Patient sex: M
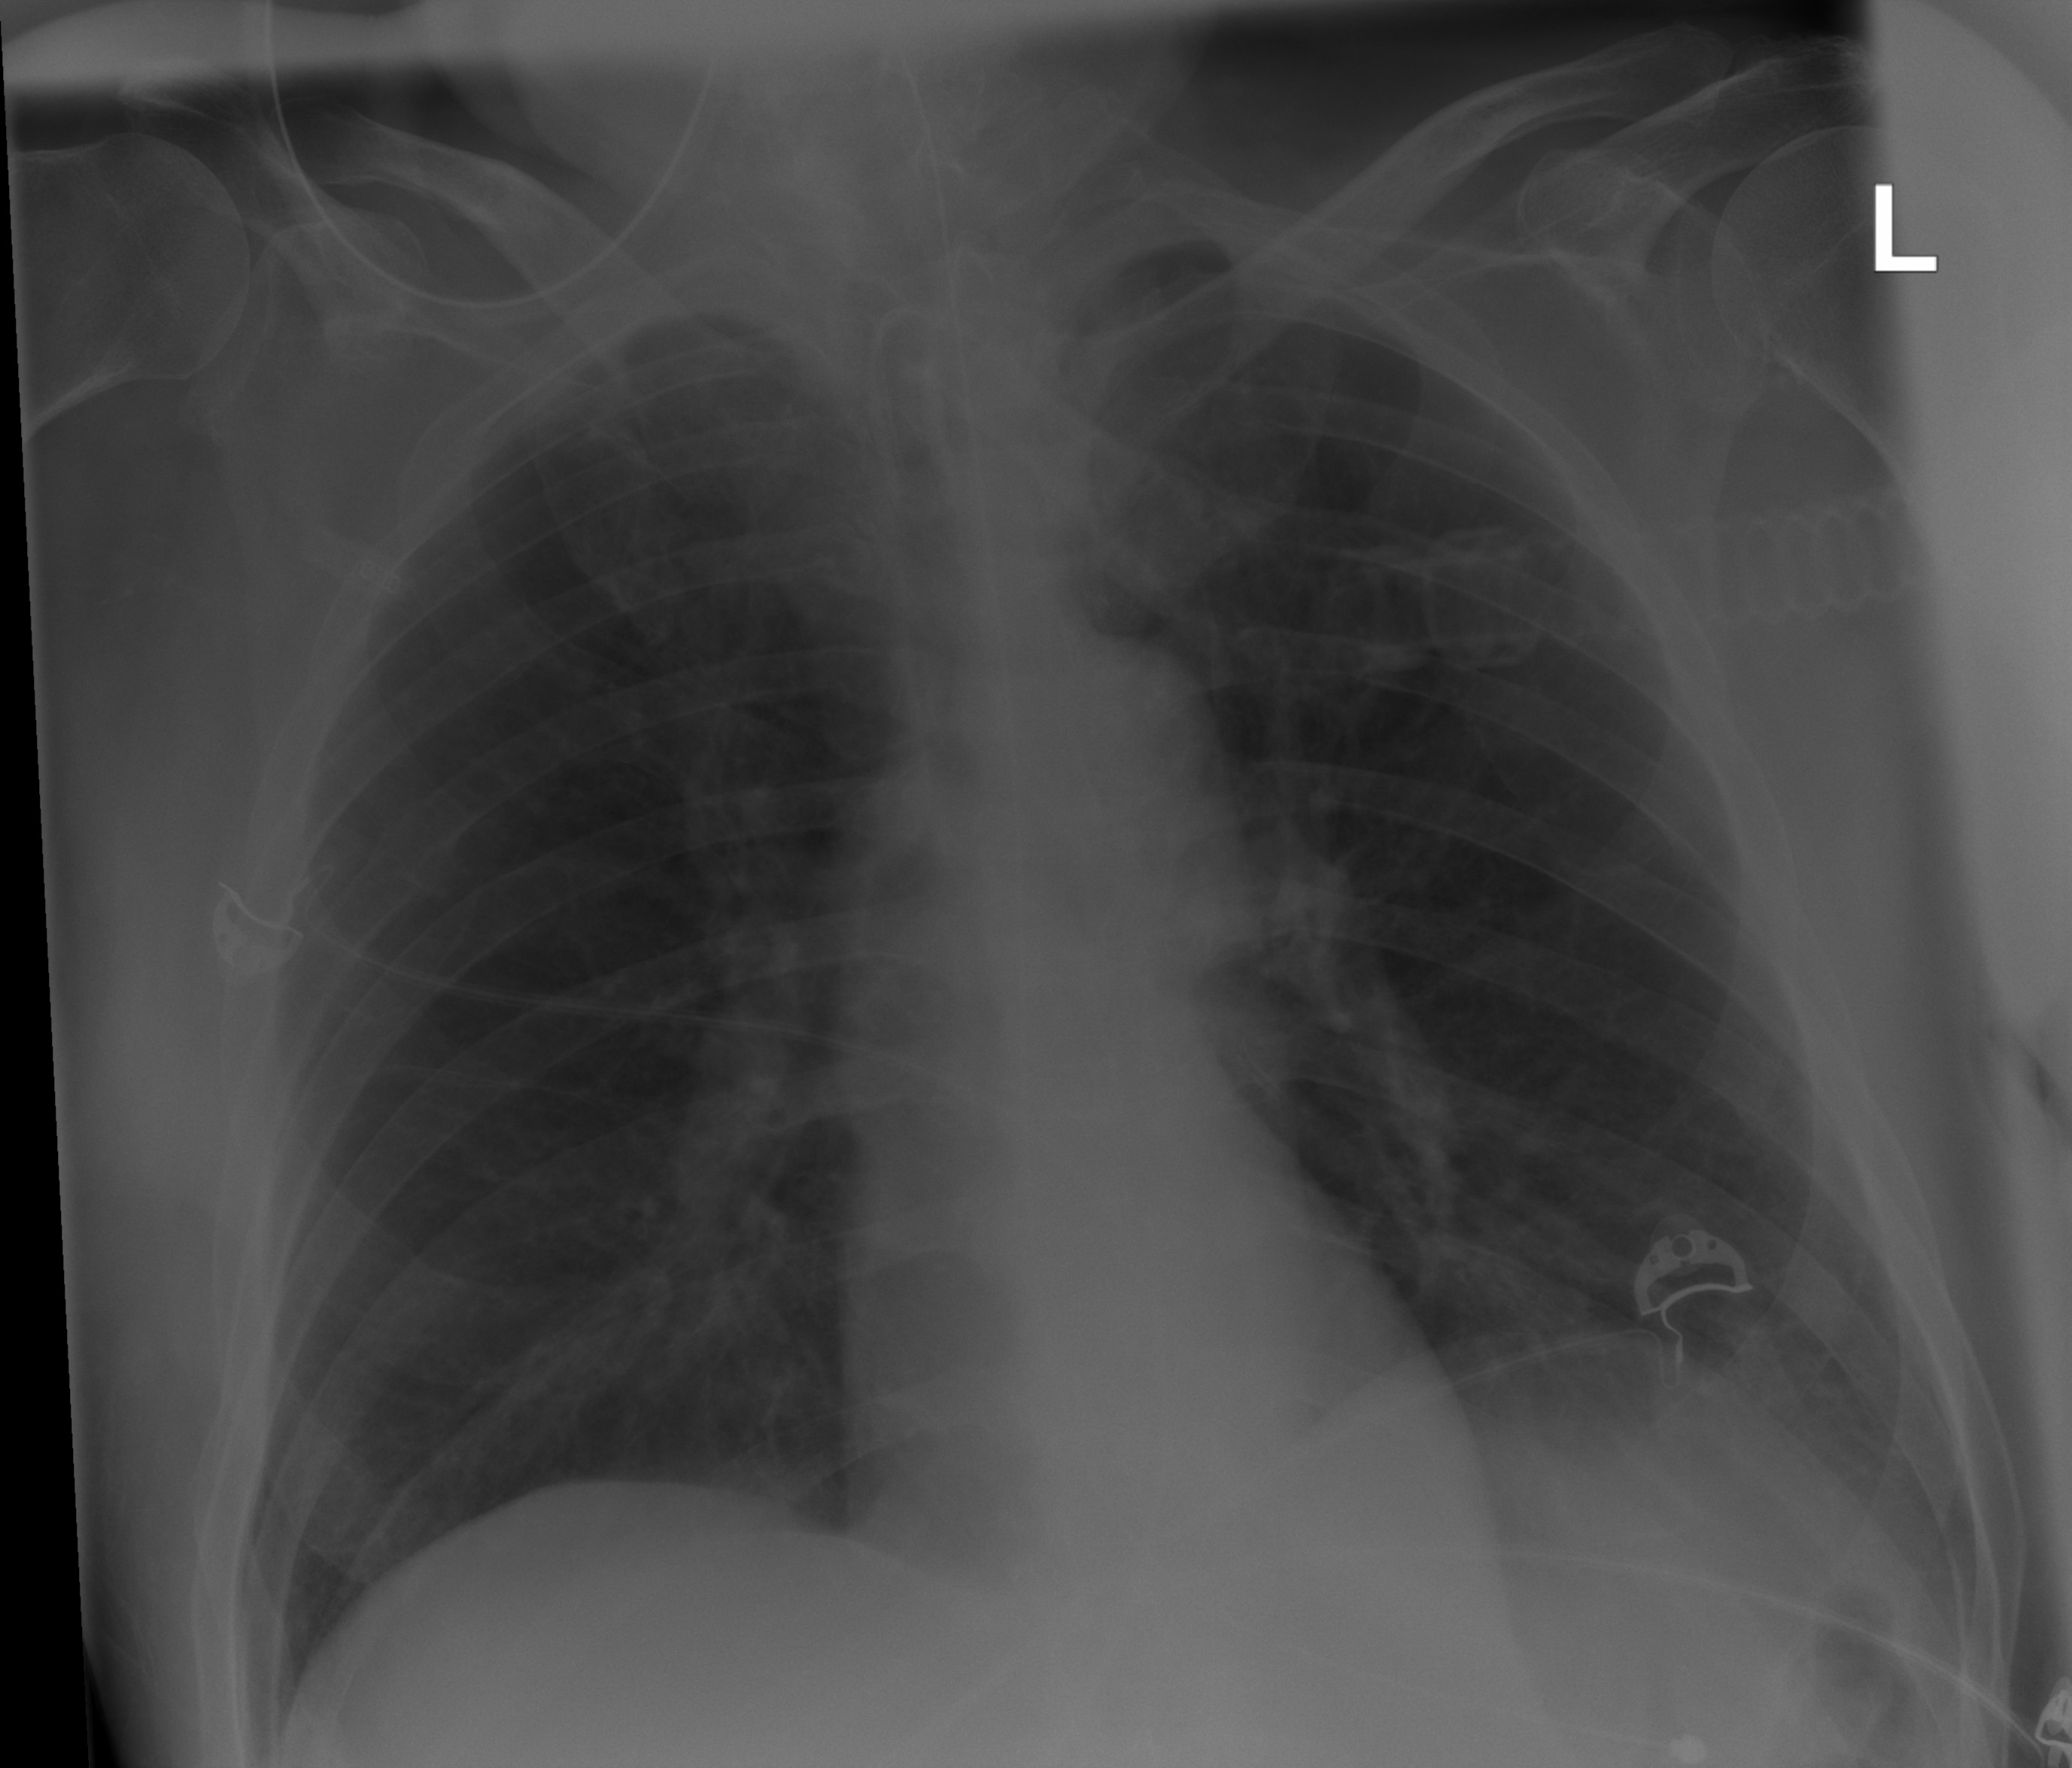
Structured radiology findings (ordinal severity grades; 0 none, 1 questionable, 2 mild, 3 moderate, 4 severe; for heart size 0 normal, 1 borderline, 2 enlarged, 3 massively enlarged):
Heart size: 0
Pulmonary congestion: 0
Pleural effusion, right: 0
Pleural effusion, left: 2
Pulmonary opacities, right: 0
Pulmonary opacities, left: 0
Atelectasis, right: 0
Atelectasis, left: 0